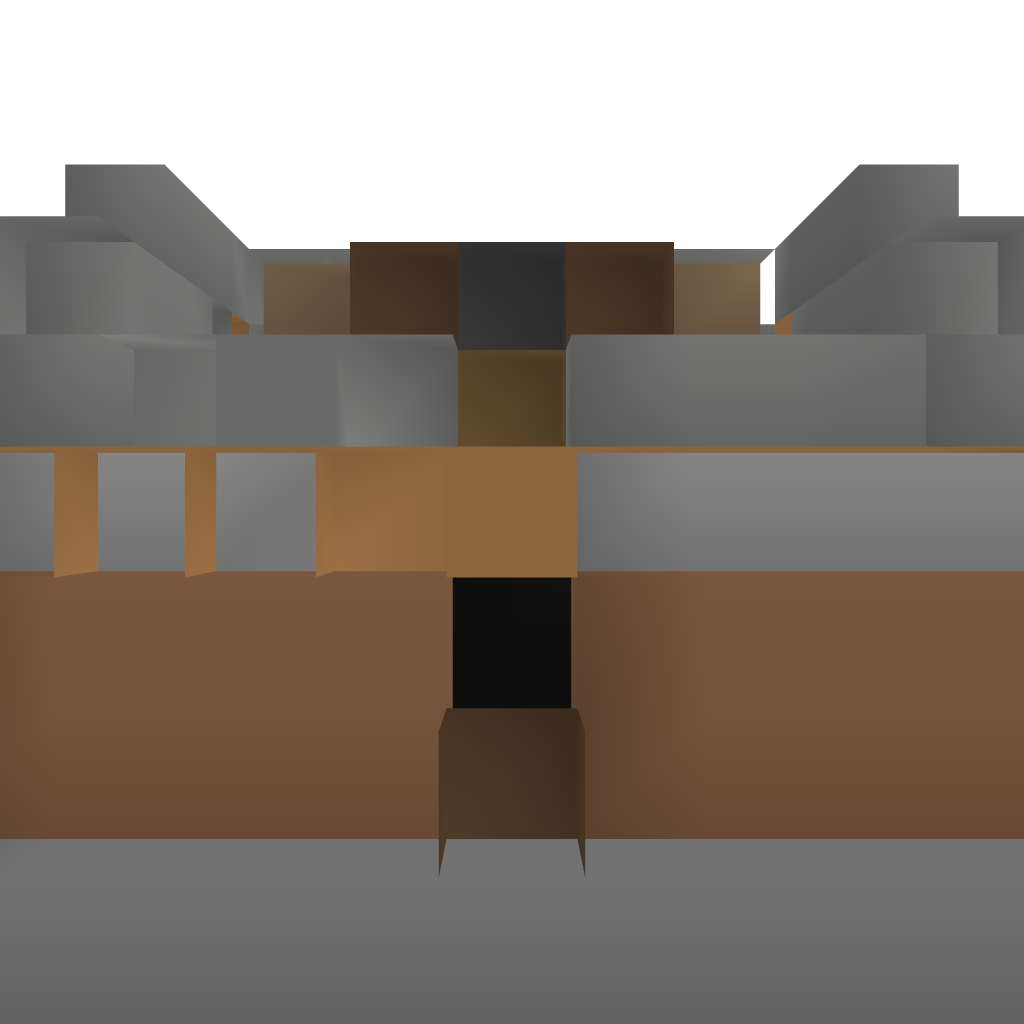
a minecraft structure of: Drum Set